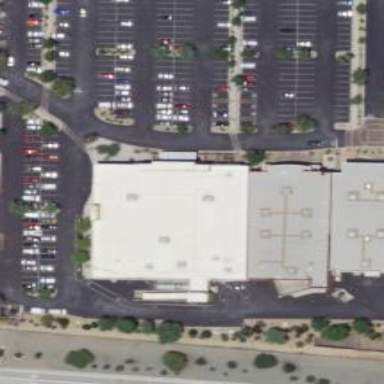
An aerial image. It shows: Retail building.